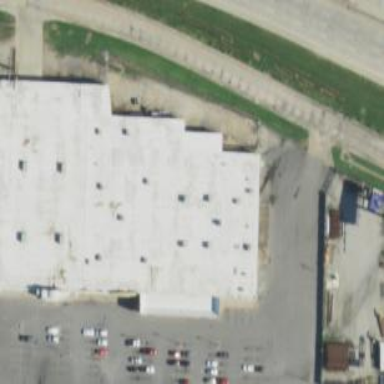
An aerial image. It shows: Building used as fitness center.